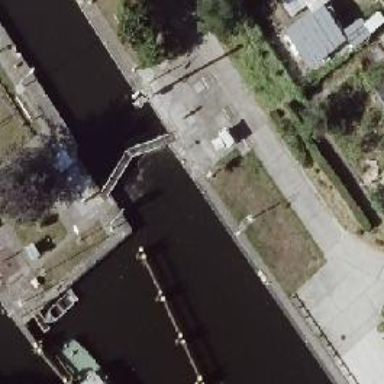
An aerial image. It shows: Lock gate along waterway.